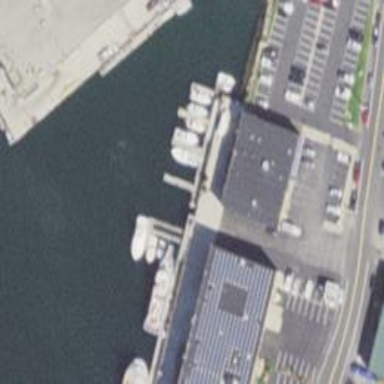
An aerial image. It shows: Man-made pier.